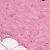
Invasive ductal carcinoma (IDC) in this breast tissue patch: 0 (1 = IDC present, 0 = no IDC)